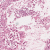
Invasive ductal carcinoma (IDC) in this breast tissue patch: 0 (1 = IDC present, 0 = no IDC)